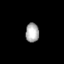
Tissue: skin
Cell type: Epithelial cells
Senescence score: 0.793
Nuclear area (px): 252
Mean DAPI intensity: 172.115